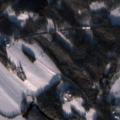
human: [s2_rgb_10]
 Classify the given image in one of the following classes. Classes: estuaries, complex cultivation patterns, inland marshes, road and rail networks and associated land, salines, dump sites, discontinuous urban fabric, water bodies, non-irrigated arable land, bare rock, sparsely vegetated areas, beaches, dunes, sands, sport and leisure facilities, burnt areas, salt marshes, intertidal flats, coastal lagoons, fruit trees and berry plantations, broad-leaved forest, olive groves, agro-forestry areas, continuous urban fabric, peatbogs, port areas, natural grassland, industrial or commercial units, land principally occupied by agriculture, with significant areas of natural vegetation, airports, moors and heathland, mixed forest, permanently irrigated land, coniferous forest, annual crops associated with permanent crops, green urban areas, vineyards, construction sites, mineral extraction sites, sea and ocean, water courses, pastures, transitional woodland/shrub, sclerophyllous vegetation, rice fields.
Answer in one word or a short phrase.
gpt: discontinuous urban fabric, non-irrigated arable land, coniferous forest, mixed forest, transitional woodland/shrub